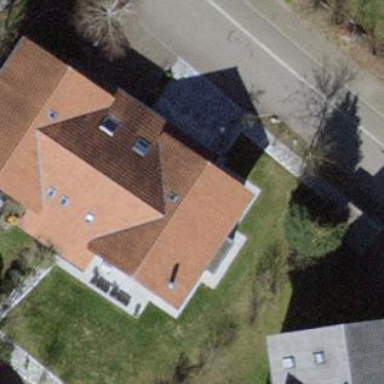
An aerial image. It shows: Semidetached house with gabled roof.